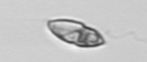
Label: Katodinium_or_Torodinium